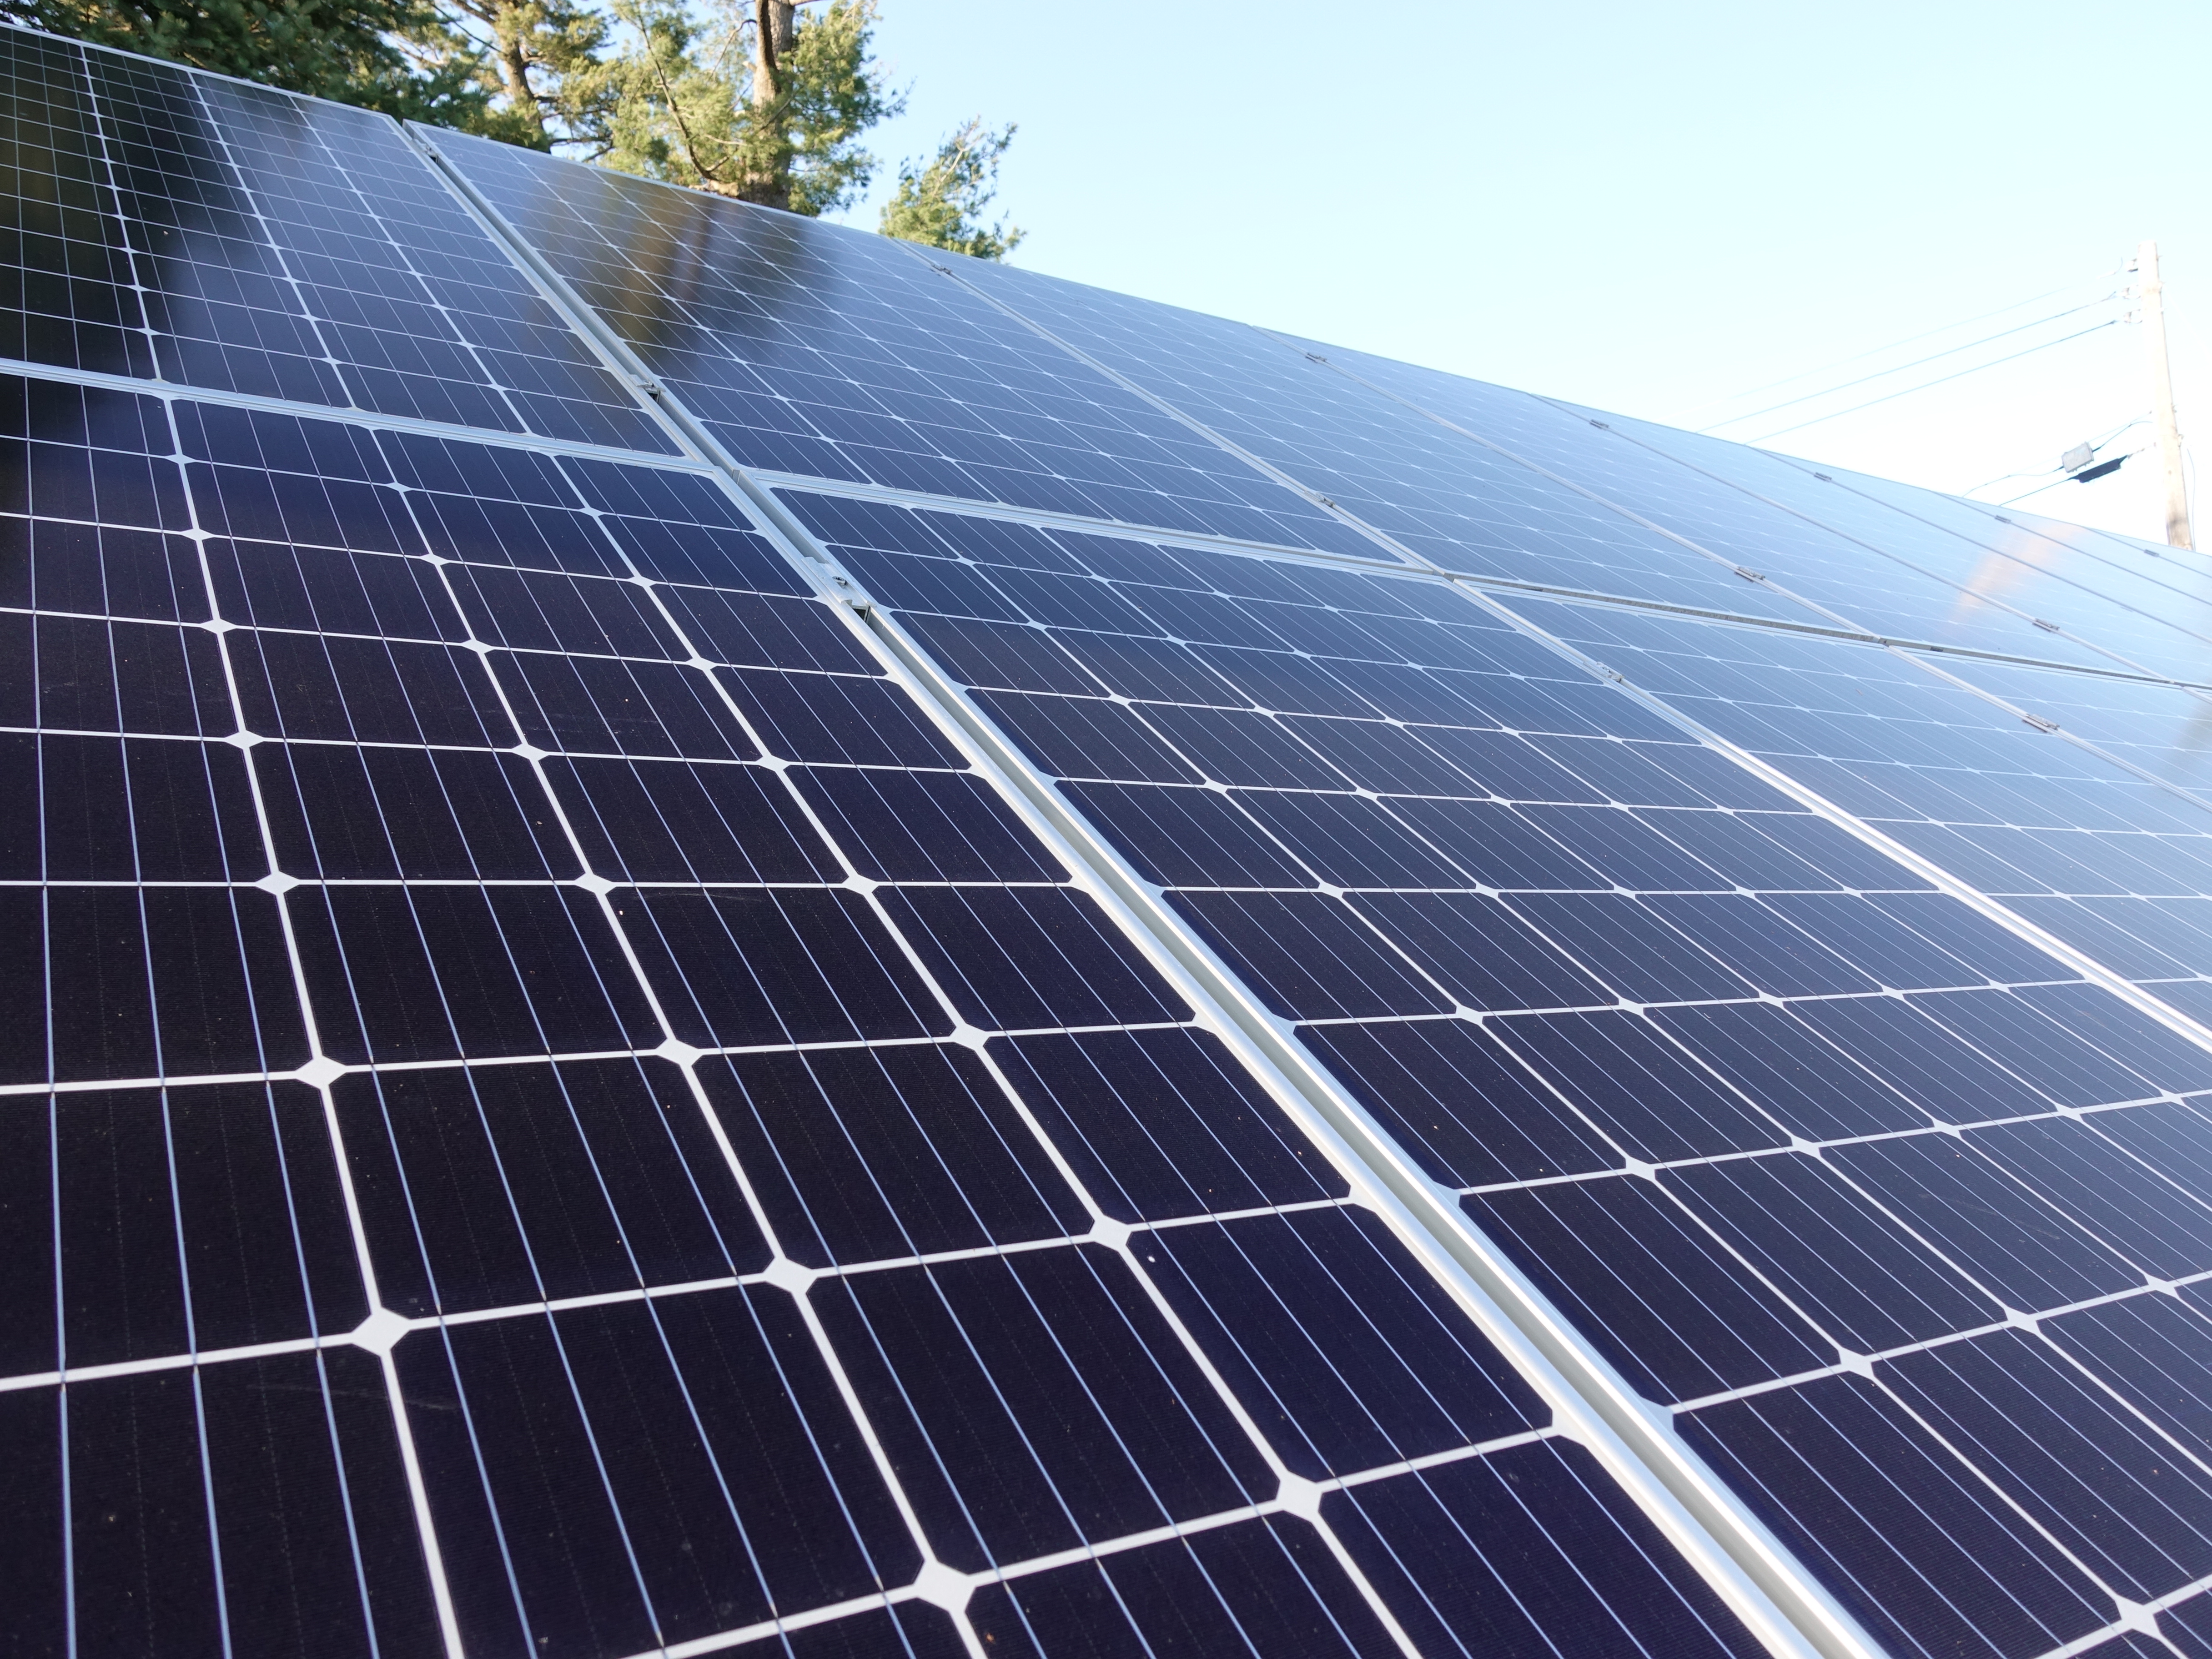
Label: Clean